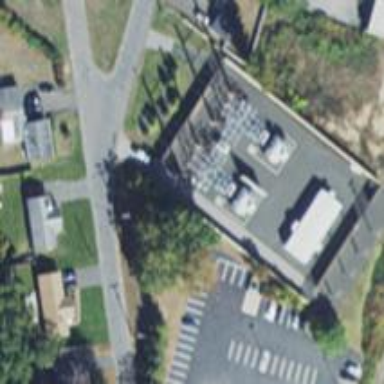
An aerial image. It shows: Switch used for power control.